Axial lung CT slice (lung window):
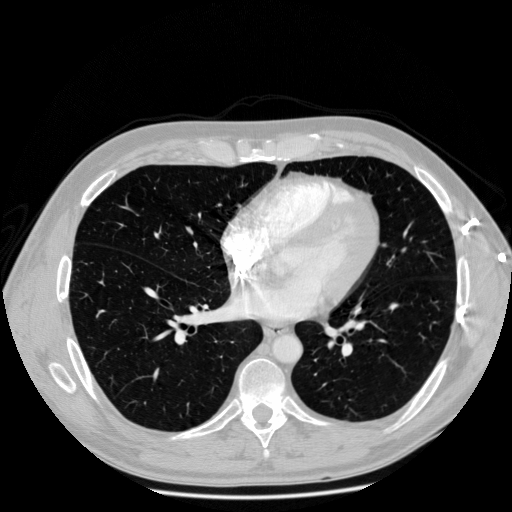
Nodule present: no